Interaction volume radius: 10 \u00c5
Interaction volume height: 45 \u00c5
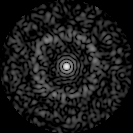
Disorder parameter: 0.8285